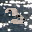
Label: 3